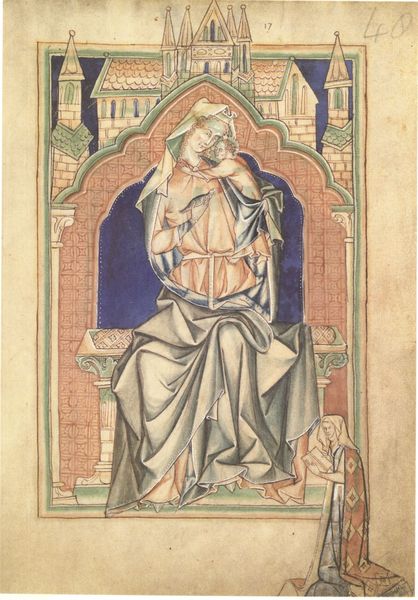
Titel: Die Lambeth Apokalypse
Institution: London, Lambeth Palace Library
Schlagwörter: blau, himmel, umhang, grün, stadt, frau, säulen, gebäude, haus, rot, schleier, hochformat, ornament, falten, rahmen, häuser, kirche, kind, gotik, dachziegel, turm, sitz, thron, socken, faltenwurf, schinken, buch, türme, seite, buchseite, jesus, wurst, käse, maria, madonna, anbetung, gewandfalten, jesuskind, stifterin, altstadt, heiliger geist, buchmalerei, gebäde, stifterfigur, lollie